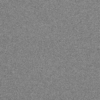
Label: dusty